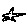
Label: star